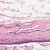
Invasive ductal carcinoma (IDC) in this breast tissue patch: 0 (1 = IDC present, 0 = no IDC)